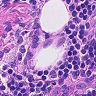
Metastatic tissue present: no